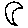
Label: moon